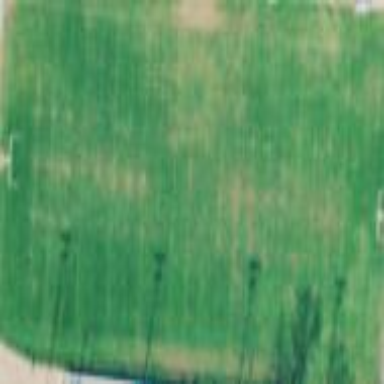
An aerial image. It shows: Pitch for American football.